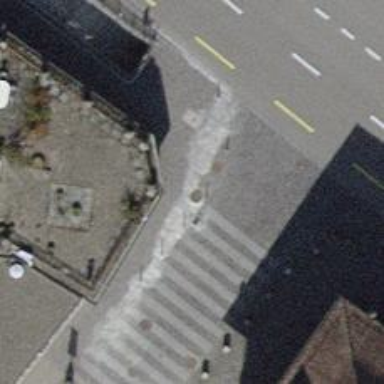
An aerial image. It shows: Bollard barrier.